Interaction volume radius: 10 \u00c5
Interaction volume height: 50 \u00c5
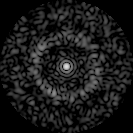
Disorder parameter: 0.8142